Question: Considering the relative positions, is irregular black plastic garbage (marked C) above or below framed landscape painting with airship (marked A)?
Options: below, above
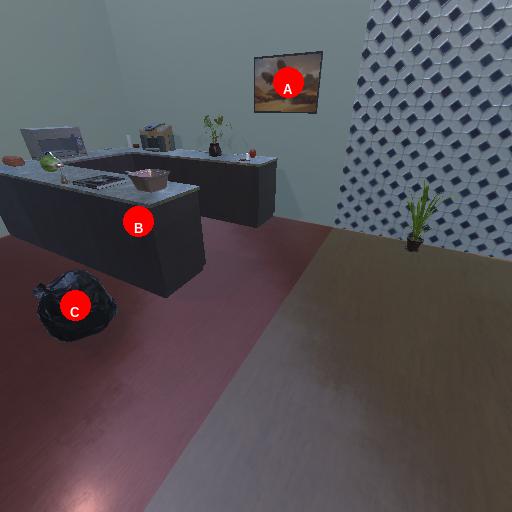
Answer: below